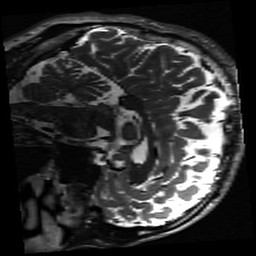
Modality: inplaneT2
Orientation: sagittal